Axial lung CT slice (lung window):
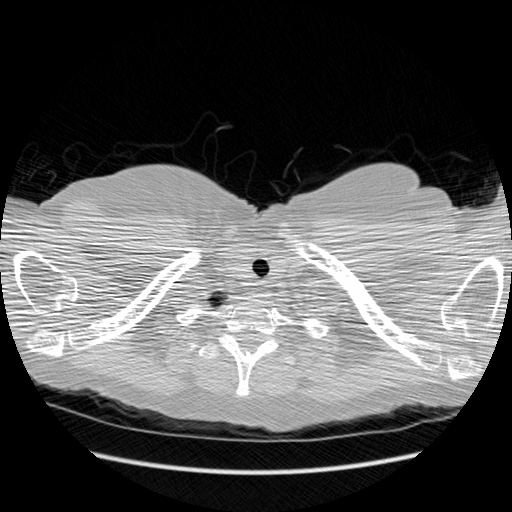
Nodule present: no